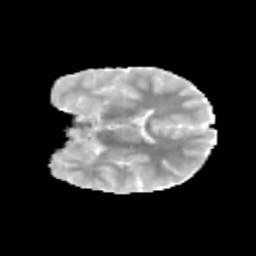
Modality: MD
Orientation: coronal
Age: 10
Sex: male
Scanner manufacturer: siemens
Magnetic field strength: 3 T
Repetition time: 3.8 s
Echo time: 0.07 s